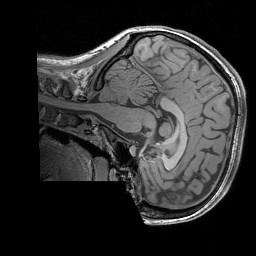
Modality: T1w
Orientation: sagittal
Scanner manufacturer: siemens
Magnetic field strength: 3 T
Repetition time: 1.83 s
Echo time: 0.00303 s